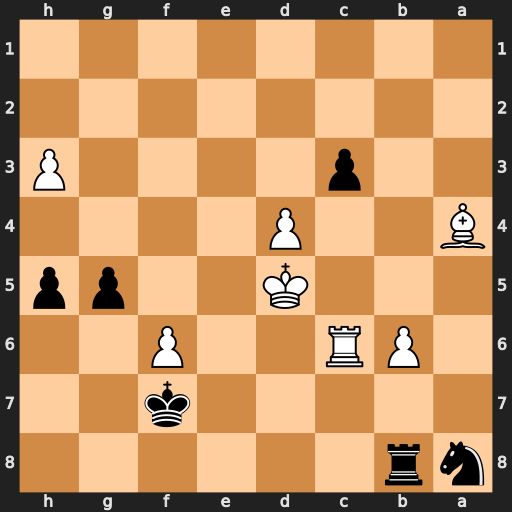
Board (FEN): nr6/5k2/1PR2P2/3K2pp/B2P4/2p4P/8/8
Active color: b
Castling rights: -
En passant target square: -
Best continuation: Nxb6+ Ke5 Nxa4 Rc7+ Kg6